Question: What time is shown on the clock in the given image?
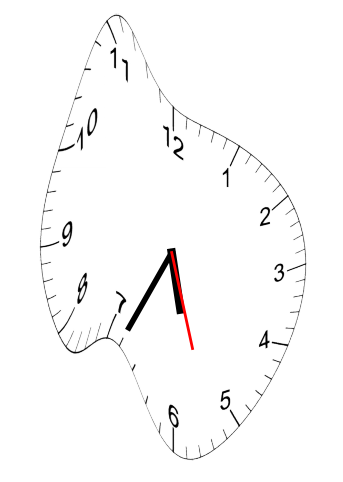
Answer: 05:34:27